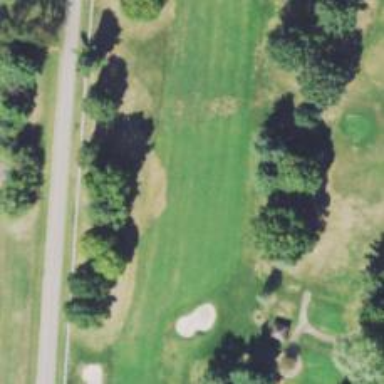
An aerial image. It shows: View of golf hole.